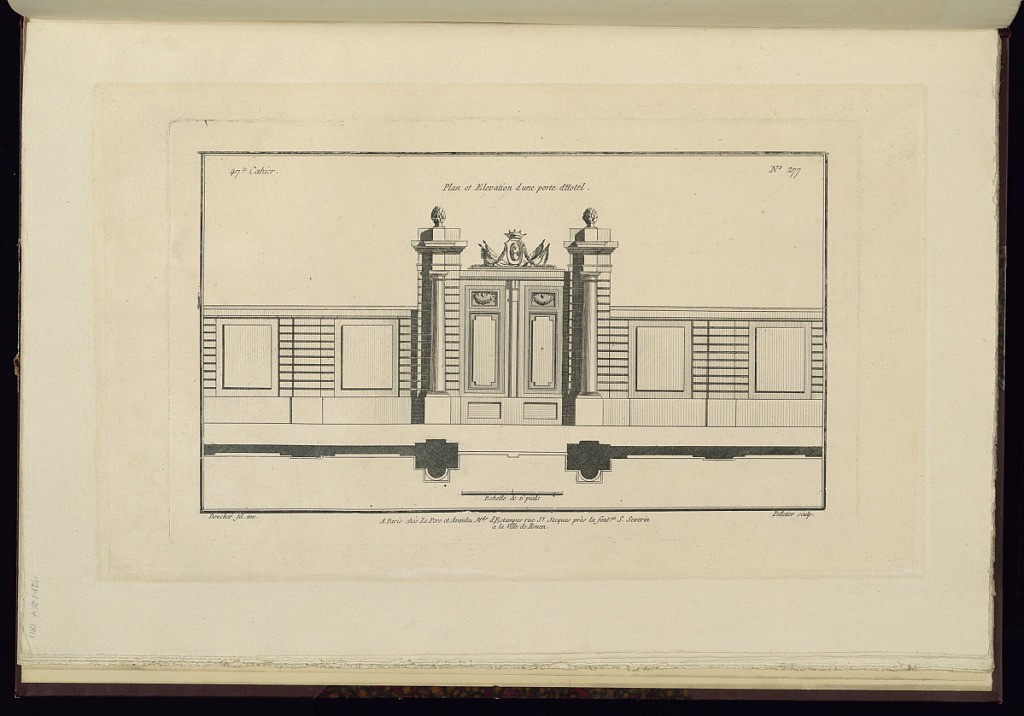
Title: Plan et Elevation d'une porte d'Hotel
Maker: Juste-François Boucher, French, 1736 – 1782
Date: ca. 1775
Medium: Engraving on off white laid paper
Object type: Print
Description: Plan and elevation of doors decorated with crossed flags and a coat of arms, garlands, and pinecones. The plate is signed.